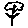
Label: flower